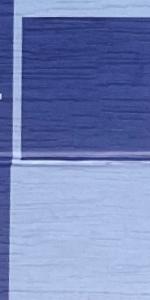
Label: Empty